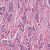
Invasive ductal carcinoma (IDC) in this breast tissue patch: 1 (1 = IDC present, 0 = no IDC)